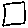
Label: square